Question: When I export my CSV, I want to change a boolean column to read "Yes" or "No".
My CSV code is simple:
'''
def to_csv(data)
CSV.generate do |csv|
csv << DataPoint.data_point_columns
data.all.each do |d|
csv << d.attributes.values_at(*DataPoint.data_point_columns)
end
end
end
def data_point_columns
["id", "category", "subcategory", "percentage"]
end
data = [#<DataPoint:0x007fc77d1ffc60
id: 20,
category: "Cat 1",
subcategory: "Cat 2",
percentage: true
>,
#<DataPoint:0x007fc77d1ff878
id: 22,
category: "Cat 1",
subcategory: "Cat 2",
percentage: false
>]
'''
I want the csv to look like this

How can I do this if "percentage" is a boolean?
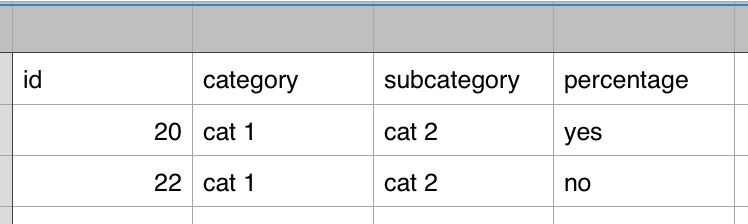
Answer: I was able to do this by replacing
'd.attributes.values_at(*DataPoint.data_point_columns)'
with:
'''
def to_csv(data)
CSV.generate do |csv|
csv << DataPoint.data_point_columns
data.all.each do |d|
percentage = d.percentage ? "Yes" : "No"
csv << [d.id, d.category, d.subcategory, percentage]
end
end
end
def data_point_columns
["id", "category", "subcategory", "percentage"]
end
'''